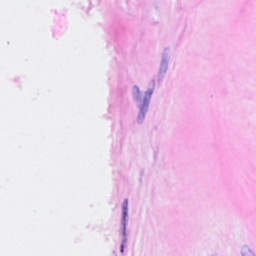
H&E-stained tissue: Breast